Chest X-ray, PA view. Patient: 48 years old, sex M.
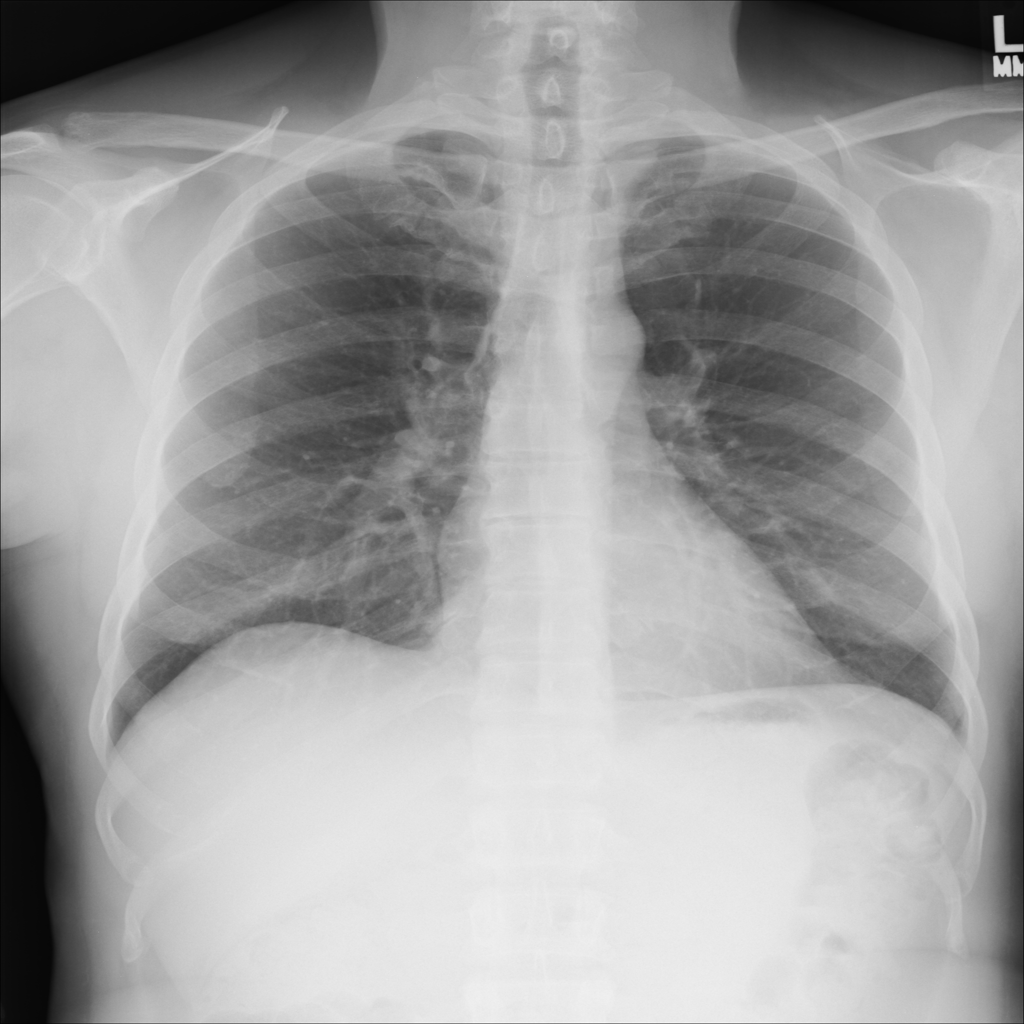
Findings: No Finding